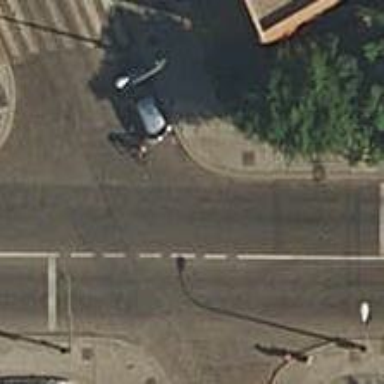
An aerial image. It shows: Sidewalk along the footway.